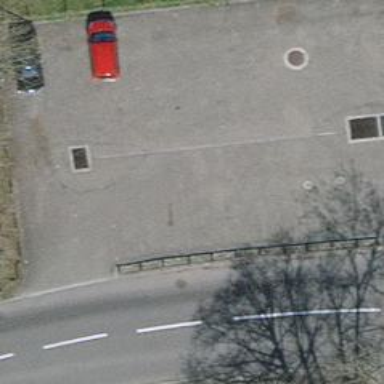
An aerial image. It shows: Parking aisle designated as service road.